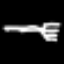
Label: fork